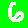
Digit: 6